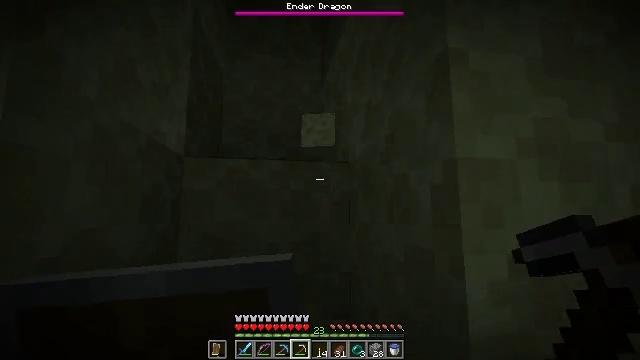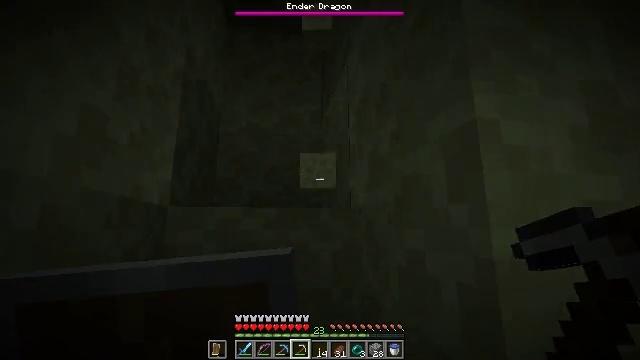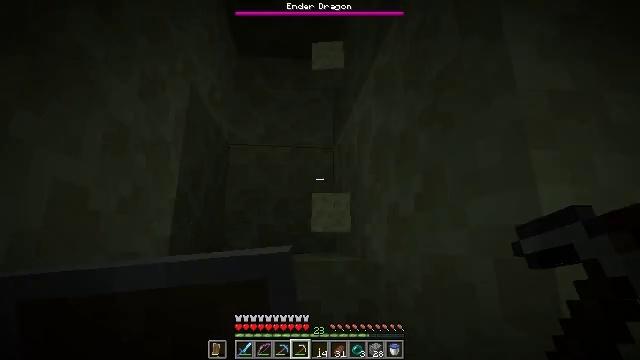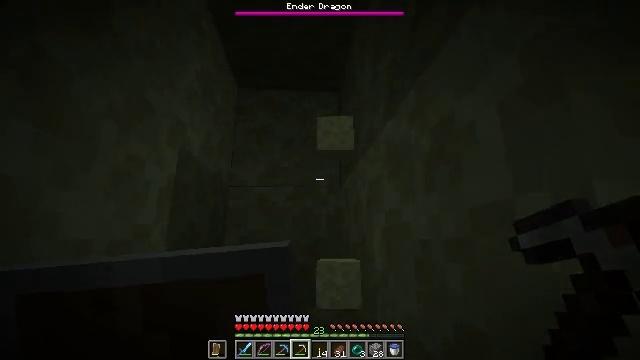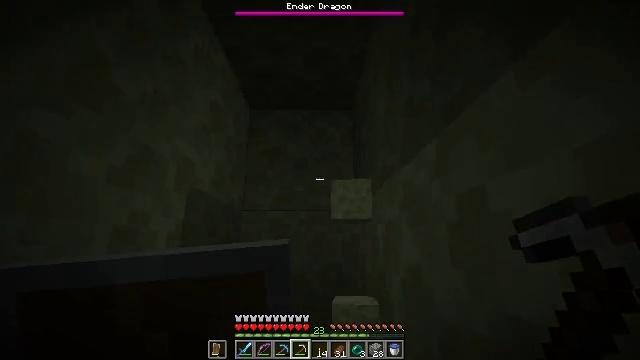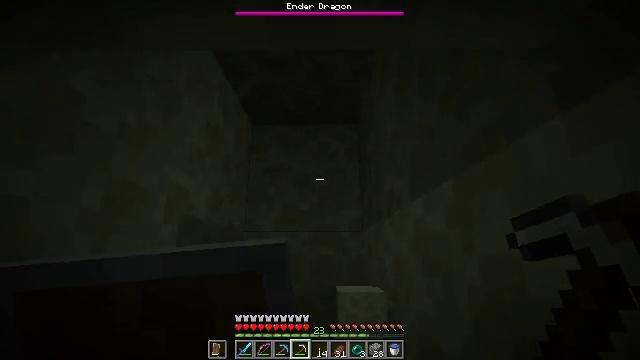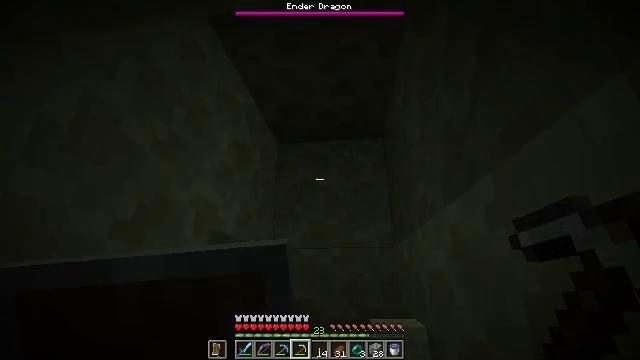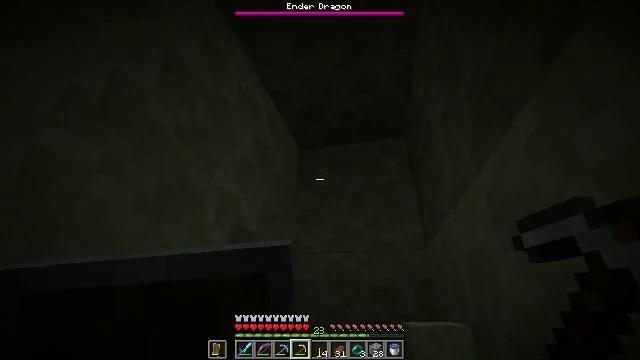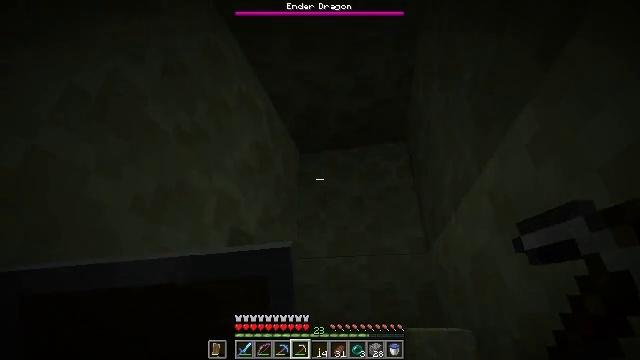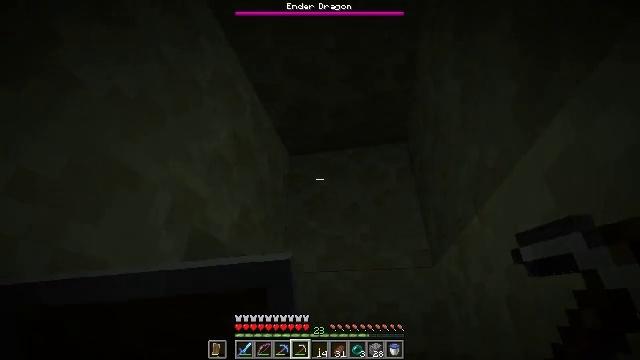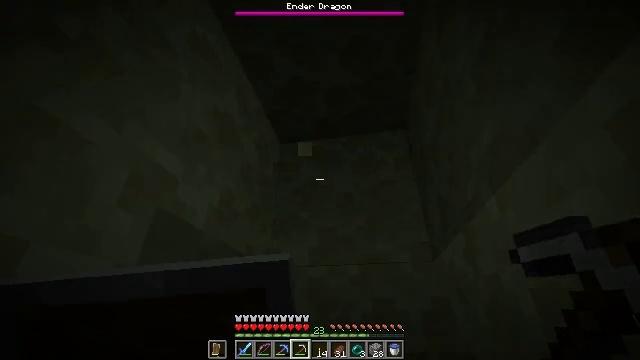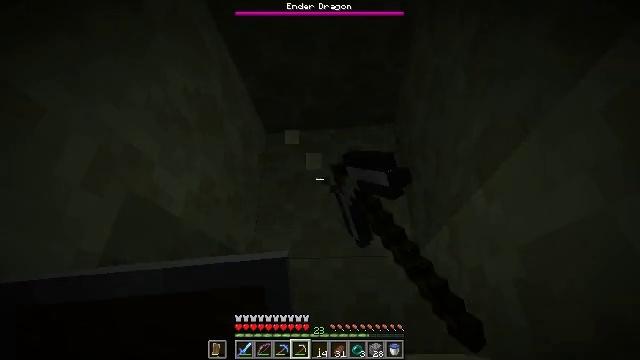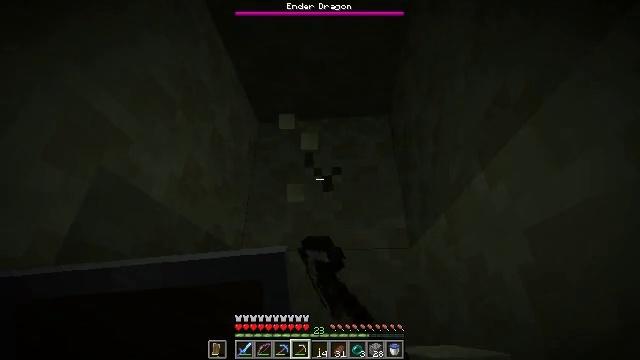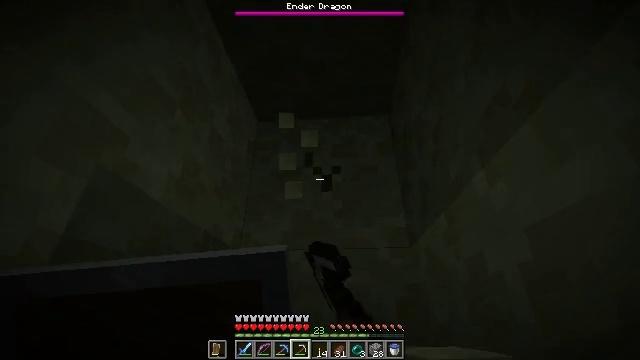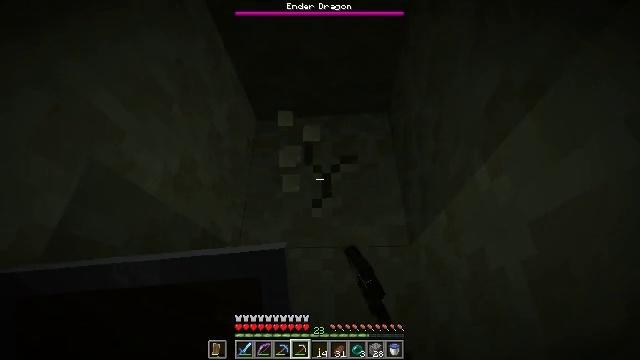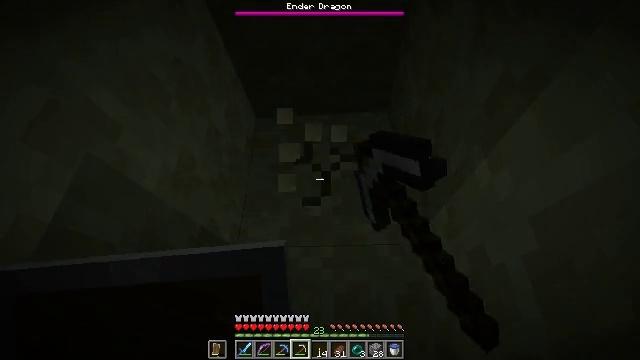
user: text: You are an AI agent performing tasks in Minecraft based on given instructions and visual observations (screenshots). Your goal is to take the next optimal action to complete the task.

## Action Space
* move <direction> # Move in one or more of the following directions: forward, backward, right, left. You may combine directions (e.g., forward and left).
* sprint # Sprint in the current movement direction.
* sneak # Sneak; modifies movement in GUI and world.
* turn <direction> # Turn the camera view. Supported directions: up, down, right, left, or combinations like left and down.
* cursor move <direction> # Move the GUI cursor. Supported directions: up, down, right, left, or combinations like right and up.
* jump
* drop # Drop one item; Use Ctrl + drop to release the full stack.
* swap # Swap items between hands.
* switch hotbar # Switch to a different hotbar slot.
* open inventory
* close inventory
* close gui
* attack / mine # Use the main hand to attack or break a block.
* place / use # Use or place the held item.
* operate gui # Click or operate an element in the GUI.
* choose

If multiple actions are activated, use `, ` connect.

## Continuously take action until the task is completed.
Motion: motion action
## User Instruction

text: Gather end stone from the End.
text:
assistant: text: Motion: move forward, turn up, jump
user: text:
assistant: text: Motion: move forward, turn left and up, jump
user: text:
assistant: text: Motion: move forward, turn left, jump
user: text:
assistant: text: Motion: move forward, turn left
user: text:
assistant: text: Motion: move forward, turn left and up
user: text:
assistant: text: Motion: move forward, turn left and up
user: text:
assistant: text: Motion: move forward, turn left and up
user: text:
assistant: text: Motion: move forward, turn up
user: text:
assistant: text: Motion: move forward, turn right and up
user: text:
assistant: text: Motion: turn right, attack / mine
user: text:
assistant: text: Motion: turn right and down, attack / mine
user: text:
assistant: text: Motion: turn right, attack / mine
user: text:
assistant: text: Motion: attack / mine
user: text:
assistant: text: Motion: attack / mine
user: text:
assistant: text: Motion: attack / mine
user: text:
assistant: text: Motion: attack / mine
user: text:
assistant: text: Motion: attack / mine
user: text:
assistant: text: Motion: attack / mine
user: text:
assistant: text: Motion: attack / mine
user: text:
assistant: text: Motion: attack / mine
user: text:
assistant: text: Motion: attack / mine
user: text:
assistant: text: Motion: attack / mine
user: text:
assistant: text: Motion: attack / mine
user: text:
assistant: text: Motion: attack / mine
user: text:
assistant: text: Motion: attack / mine
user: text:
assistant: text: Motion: attack / mine
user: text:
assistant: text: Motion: attack / mine
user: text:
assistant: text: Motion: turn right and up, attack / mine
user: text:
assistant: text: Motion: turn up, attack / mine
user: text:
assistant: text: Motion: attack / mine